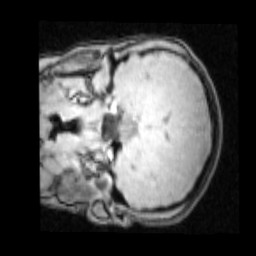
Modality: PDw
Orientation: coronal
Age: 16
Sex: male
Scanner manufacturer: siemens
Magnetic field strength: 3 T
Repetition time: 0.25 s
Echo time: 0.00103 s